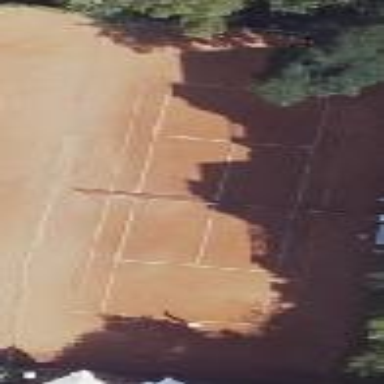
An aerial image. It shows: Tennis pitch with clay surface for leisure sports.